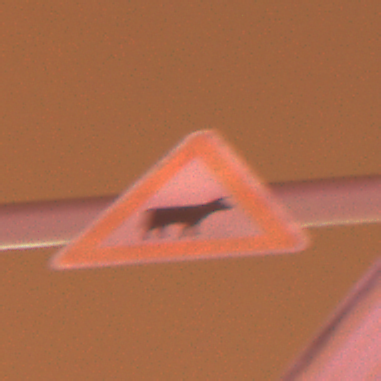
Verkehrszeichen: ViehtriebLinks
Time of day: Night
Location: Outdoor (Urban)
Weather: Overcast
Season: Winter
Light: Artificial